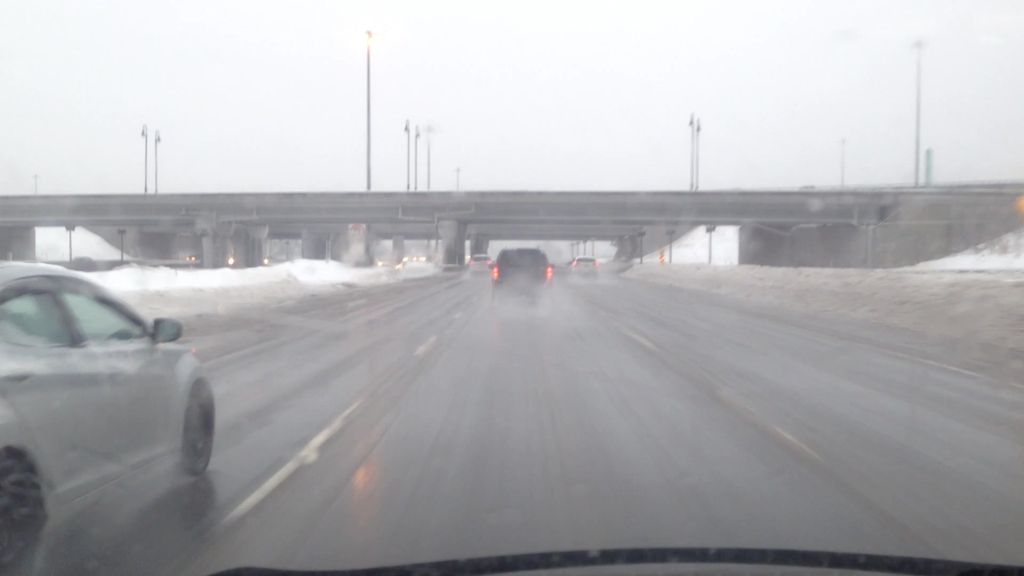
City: montreal